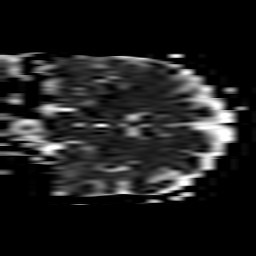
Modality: ADC
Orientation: coronal
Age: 49
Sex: female
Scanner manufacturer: philips
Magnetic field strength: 3 T
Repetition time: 4.297 s
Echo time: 0.07459 s